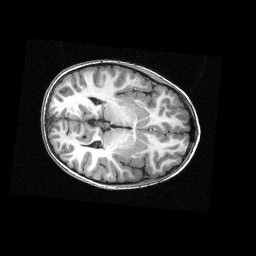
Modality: T1w
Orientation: axial
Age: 8
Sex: female
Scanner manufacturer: siemens
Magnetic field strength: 3 T
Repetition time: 2.3 s
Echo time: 0.00336 s